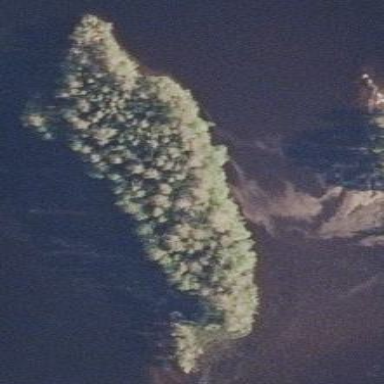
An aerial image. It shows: Islet.